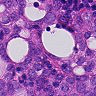
Metastatic tissue present: yes